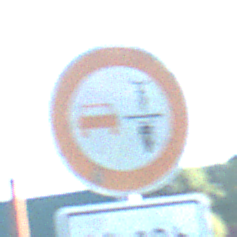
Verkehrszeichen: VerbotUeberholenEinspurigeFahrzeuge
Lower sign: ZeitangabenOhneBeschraenkungAufWochentage1
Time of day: MorningAfternoon
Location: Outdoor (Nature)
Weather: Clear
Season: NotSpecified
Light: Natural